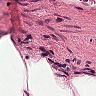
Metastatic tissue present: no